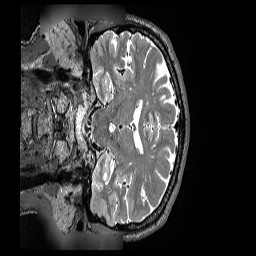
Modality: T2w
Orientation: coronal
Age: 80
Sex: male